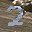
Label: 2